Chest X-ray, AP view. Patient: 46 years old, sex F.
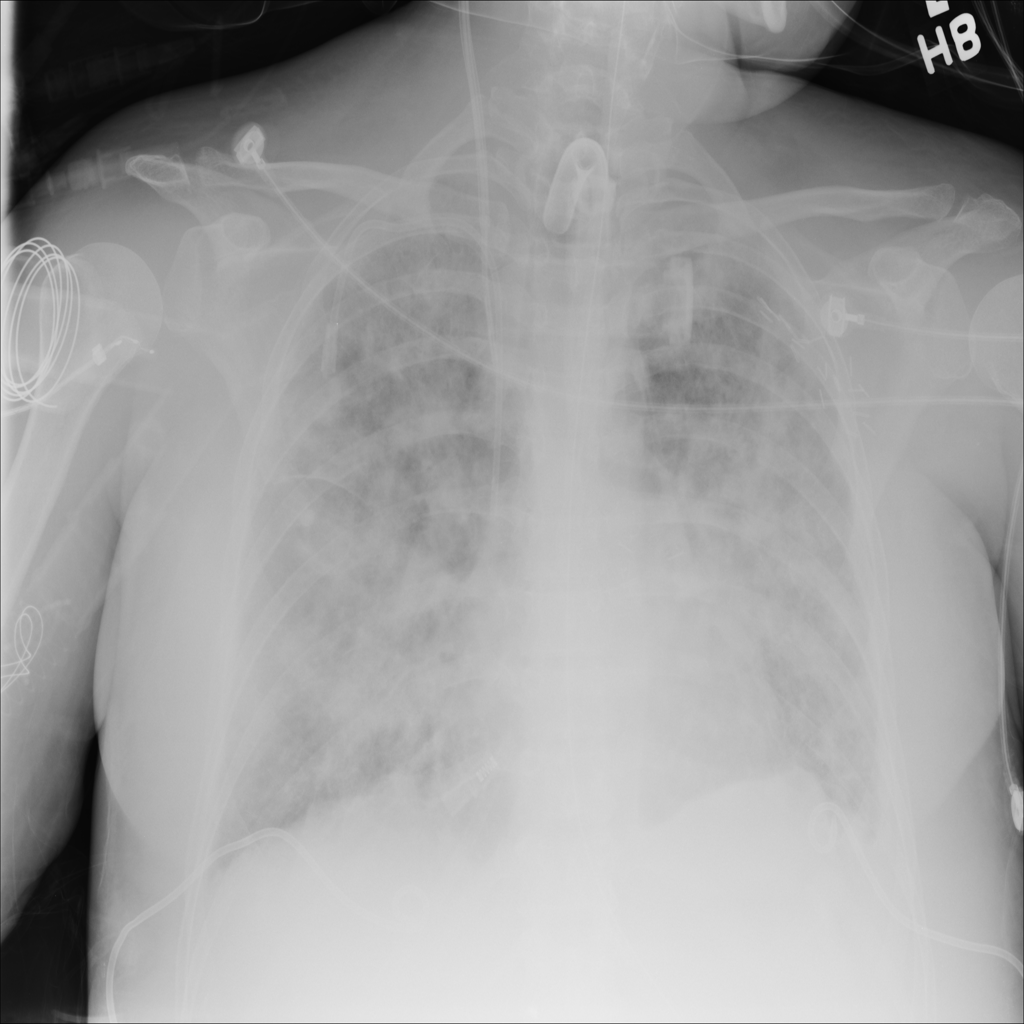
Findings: Infiltration